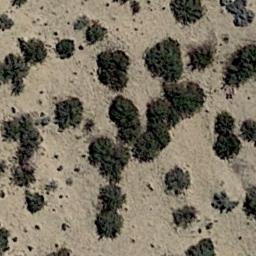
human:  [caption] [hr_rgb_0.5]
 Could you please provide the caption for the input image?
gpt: In this jungle, Only the little vegetation can be seen .

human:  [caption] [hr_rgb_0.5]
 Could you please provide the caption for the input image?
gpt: Some connected green chaparrals grow in the desert .

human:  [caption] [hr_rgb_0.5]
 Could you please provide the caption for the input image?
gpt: The chaparral is on the yellow desert .

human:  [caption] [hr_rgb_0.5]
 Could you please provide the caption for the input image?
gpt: Chaparral is evenly distributed on the sand .

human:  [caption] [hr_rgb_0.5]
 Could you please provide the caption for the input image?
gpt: The plants in the chaparral are not evenly distributed .